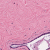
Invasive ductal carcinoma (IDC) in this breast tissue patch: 0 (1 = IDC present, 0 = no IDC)